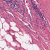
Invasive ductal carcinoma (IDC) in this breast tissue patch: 1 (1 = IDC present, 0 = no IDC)